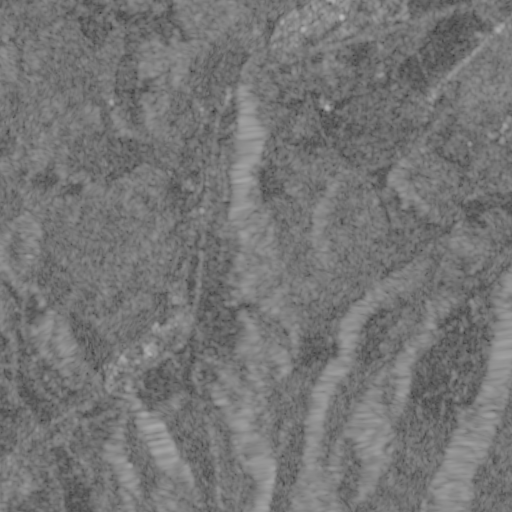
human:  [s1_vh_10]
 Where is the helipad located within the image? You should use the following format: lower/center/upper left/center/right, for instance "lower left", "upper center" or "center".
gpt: The helipad is located in the upper right of the image.
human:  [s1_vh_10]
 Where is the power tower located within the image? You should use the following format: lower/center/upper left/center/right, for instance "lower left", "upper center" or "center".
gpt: There is no power tower in the image.

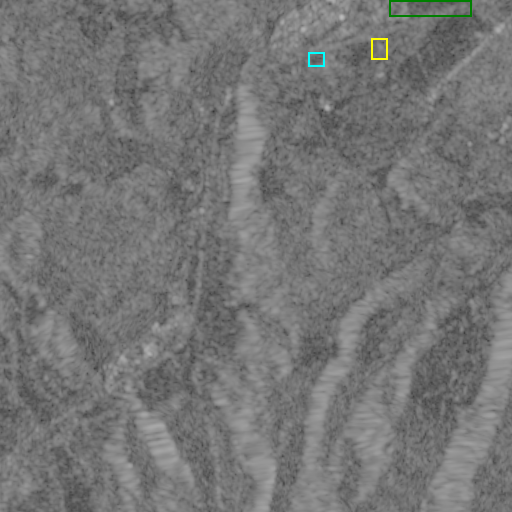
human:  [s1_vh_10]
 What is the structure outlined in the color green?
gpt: The structure outlined in green is a crop field.
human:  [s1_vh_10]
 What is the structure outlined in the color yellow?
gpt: The structure outlined in yellow is a park.
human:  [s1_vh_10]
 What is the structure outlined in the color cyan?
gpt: The structure outlined in cyan is a parking lot.
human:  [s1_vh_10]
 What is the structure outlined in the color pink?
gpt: There is no pink outline.